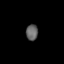
Tissue: lung
Cell type: Smooth muscle cells
Senescence score: 0.5541
Nuclear area (px): 187
Mean DAPI intensity: 97.775